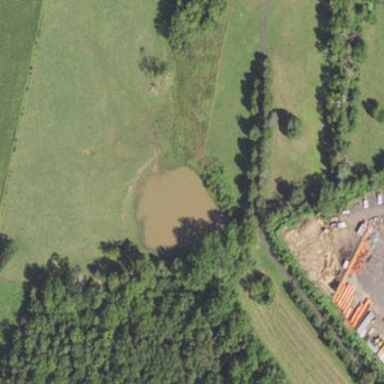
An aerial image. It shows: Pond with natural water.